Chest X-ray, PA view. Patient: 60 years old, sex F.
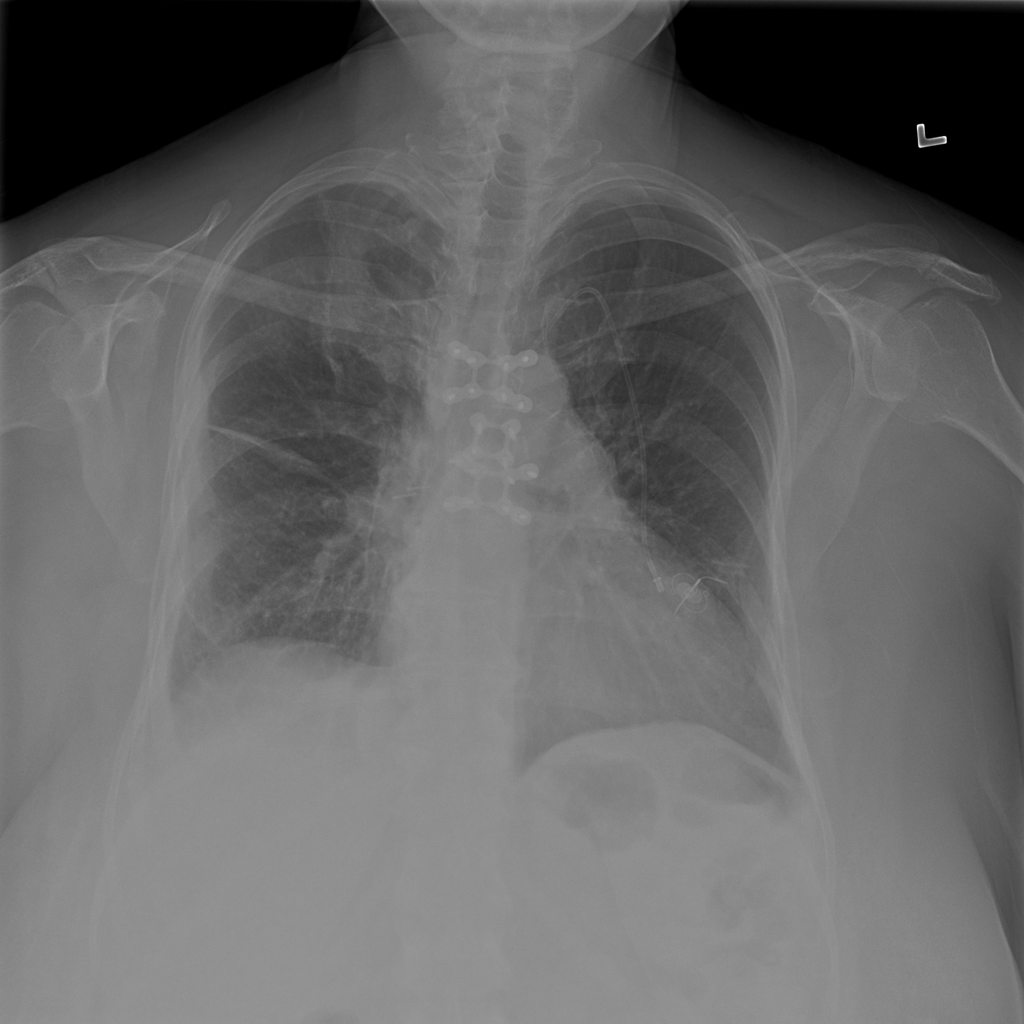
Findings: Cardiomegaly, Effusion, Pleural_Thickening